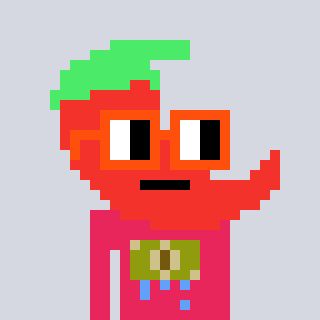
a pixel art character with square orange glasses, a chilli-shaped head and a redpinkish-colored body on a cool background